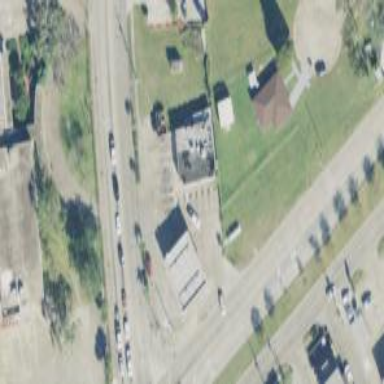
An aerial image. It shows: Fuel station.